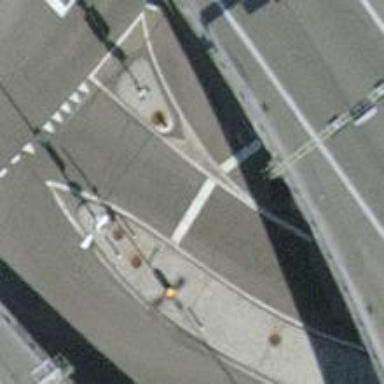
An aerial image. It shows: Road with traffic signals.